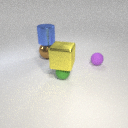
small green rubber sphere in front of small purple rubber sphere